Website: bh-photo
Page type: billing-address
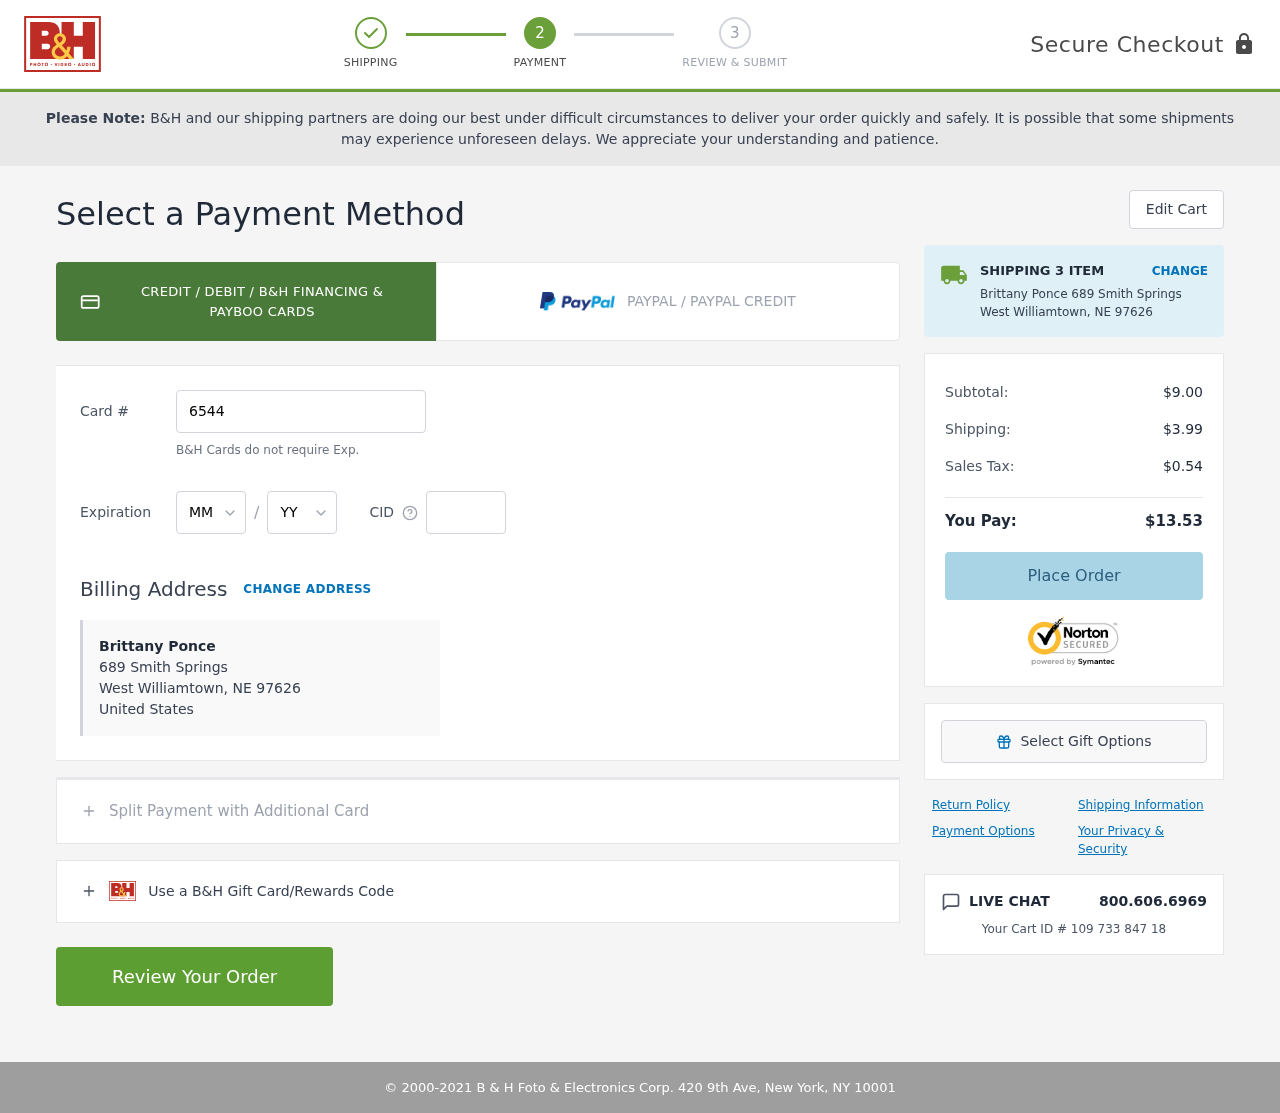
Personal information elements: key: PII_CARD_CVV
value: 574
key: PII_CARD_EXPIRY_MONTH
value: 11
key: PII_CARD_EXPIRY_YEAR
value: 30
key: PII_CARD_NUMBER
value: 6544 6509 5812 5355
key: PII_CITY
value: West Williamtown
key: PII_COUNTRY
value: United States
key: PII_FULLNAME
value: Brittany Ponce
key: PII_POSTCODE
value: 97626
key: PII_STATE_ABBR
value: NE
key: PII_STREET
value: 689 Smith Springs
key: PII_FULLNAME2
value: Brittany Ponce
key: PII_STREET2
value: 689 Smith Springs
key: PII_CITY_STATE_ZIP2
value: West Williamtown, NE
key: PII_POSTCODE2
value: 97626
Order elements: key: ORDER_NUM_ITEMS
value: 3
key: ORDER_SUBTOTAL
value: $9.00
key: ORDER_SHIPPING_COST
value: $3.99
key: ORDER_TAX
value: $0.54
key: ORDER_TOTAL
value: $13.53
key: ORDER_ID
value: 109 733 847 18